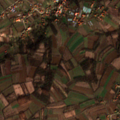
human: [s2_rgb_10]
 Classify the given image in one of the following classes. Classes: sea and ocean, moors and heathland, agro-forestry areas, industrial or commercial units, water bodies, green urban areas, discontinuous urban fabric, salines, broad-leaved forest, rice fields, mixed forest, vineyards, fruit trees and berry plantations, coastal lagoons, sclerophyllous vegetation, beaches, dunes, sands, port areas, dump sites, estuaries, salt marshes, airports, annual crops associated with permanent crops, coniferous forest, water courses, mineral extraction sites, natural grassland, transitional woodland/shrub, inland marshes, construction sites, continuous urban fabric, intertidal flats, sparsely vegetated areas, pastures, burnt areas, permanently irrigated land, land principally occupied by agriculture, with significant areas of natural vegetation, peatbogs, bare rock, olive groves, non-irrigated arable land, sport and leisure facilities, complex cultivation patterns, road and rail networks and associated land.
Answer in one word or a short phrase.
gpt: discontinuous urban fabric, non-irrigated arable land, land principally occupied by agriculture, with significant areas of natural vegetation